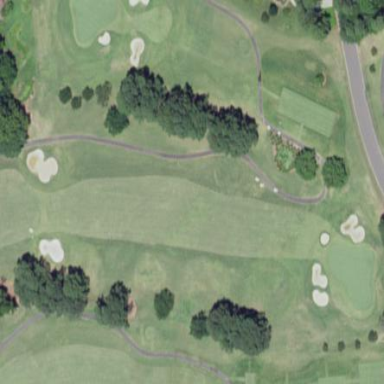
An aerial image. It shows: Grassy area designated as golf fairway.